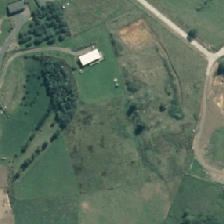
Land cover: low_producing_grassland